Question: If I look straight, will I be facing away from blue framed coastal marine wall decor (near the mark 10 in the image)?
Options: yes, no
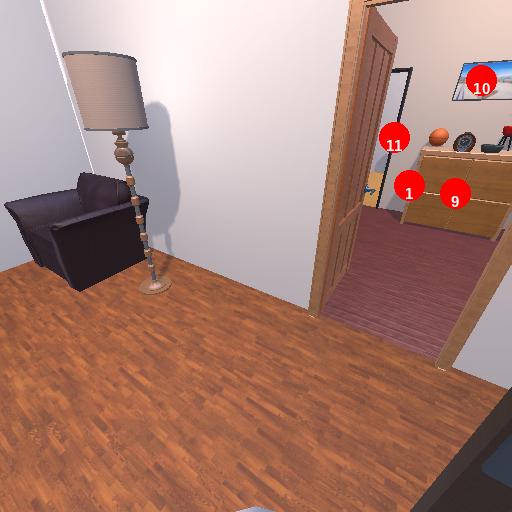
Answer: yes